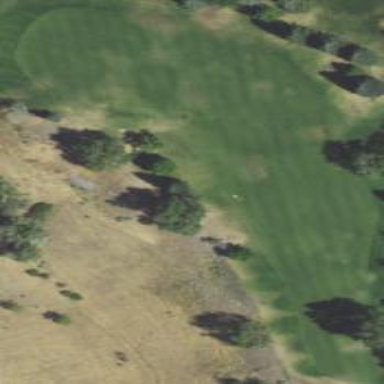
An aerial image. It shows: Beautiful golf fairway covered in lush green grass.